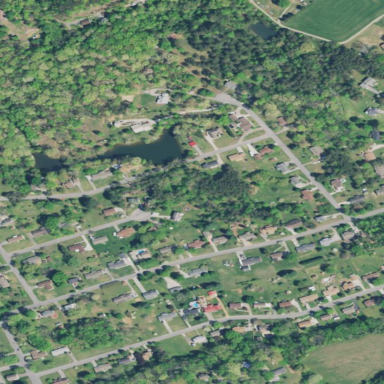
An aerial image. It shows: Residential area consisting of single-family homes.